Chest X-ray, PA view. Patient: 48 years old, sex M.
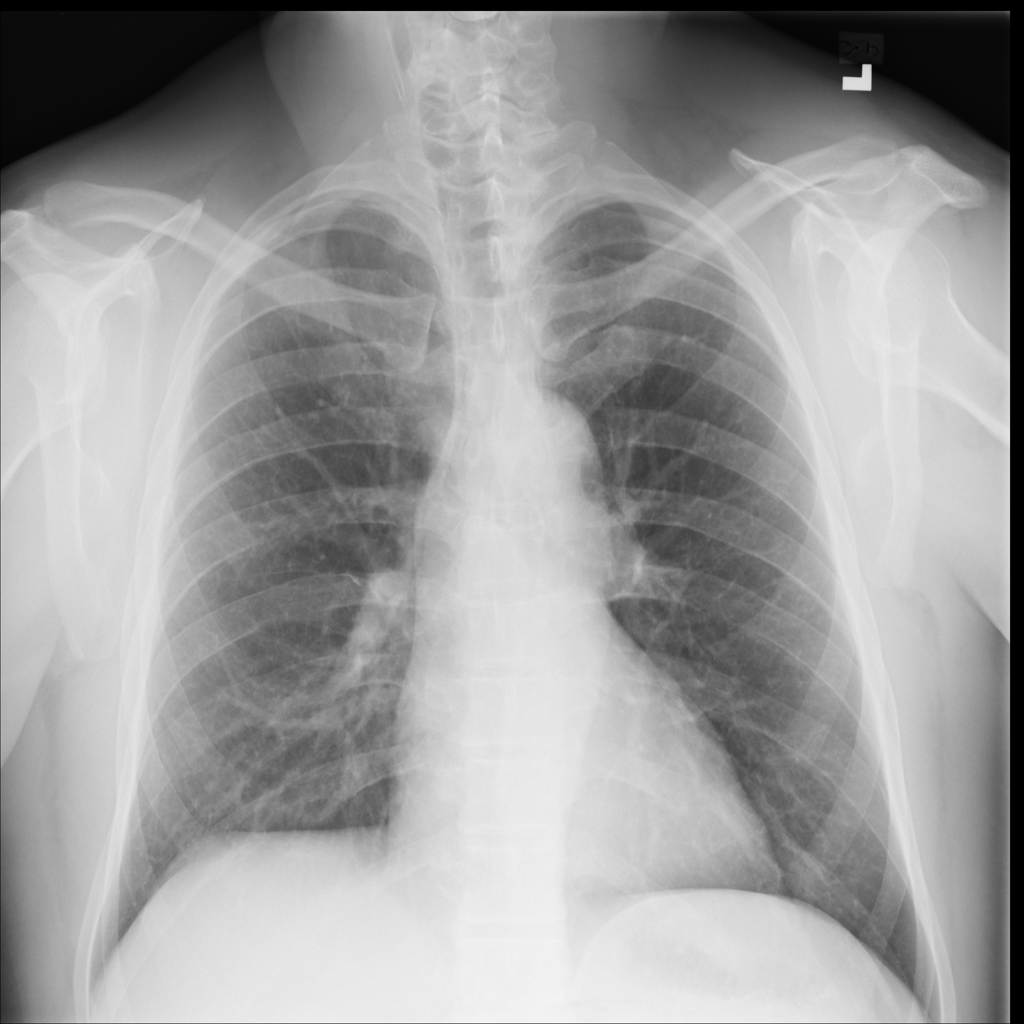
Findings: No Finding